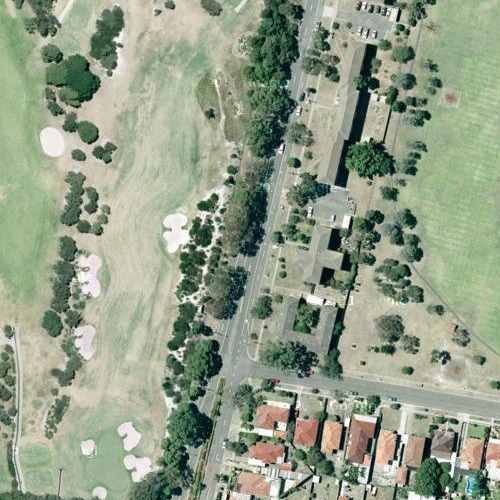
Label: sydney